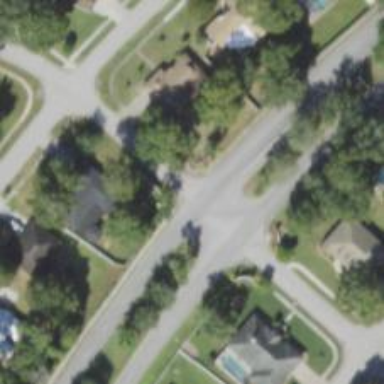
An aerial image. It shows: Unmarked road crossing.